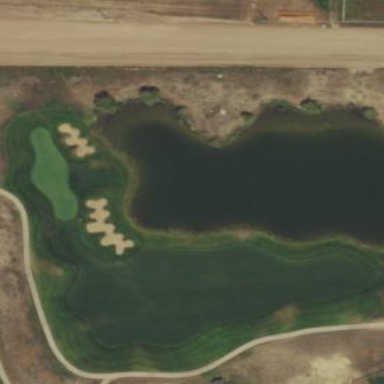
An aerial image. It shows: Rough grassy area used for golf.